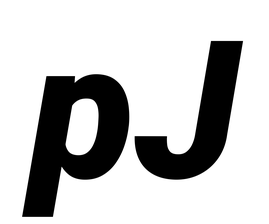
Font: Roboto-Italic_Black_Italic